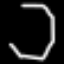
Label: octagon